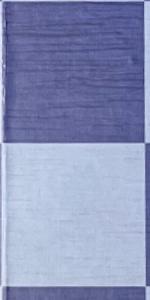
Label: Empty